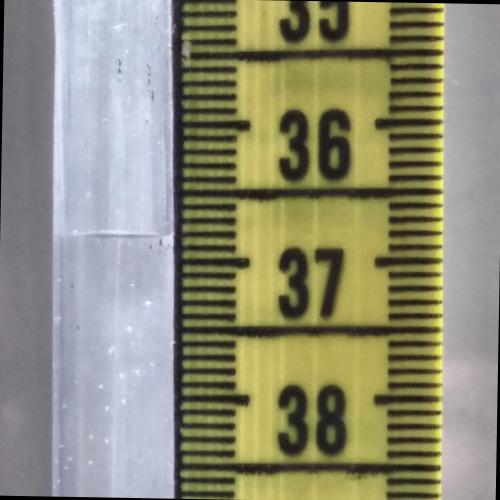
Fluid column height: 36.8 cm